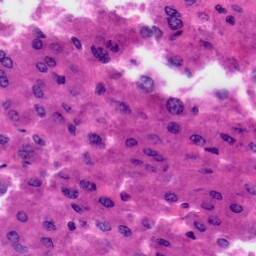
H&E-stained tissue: Liver